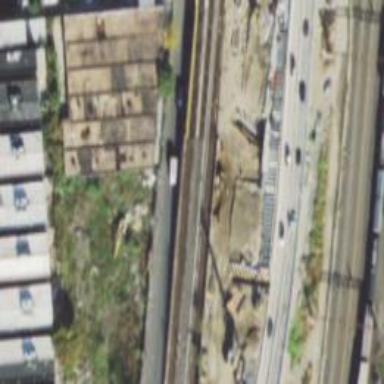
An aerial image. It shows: Bridge for electrified rail.